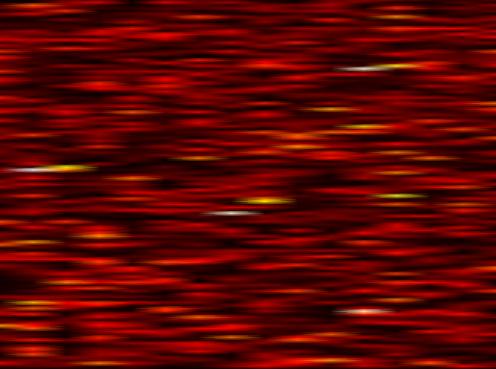
Label: OFDM